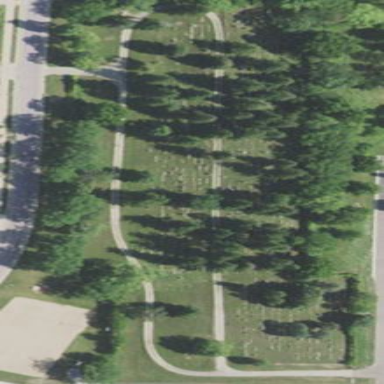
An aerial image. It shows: Cemetery.